Question: I have a report that accepts EmpID as parameter and list all departments of the employee. The report is run for one employee at a time. However it will list the EmpID and EmpName in the report result.
Now, I need to display the emp name in the 'report header'. I understand I can use a second query to fetch the emp name. However, I am looking for any alternative approach that we can use to list the emp name without running a different query (since we already have the data in the query result).
Is there a way to do that in 'SSRS 2005'?

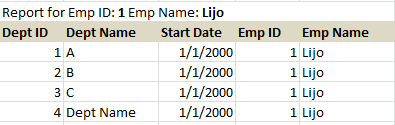
Answer: Note: With the following approach, it didn't work when exported to excel. The EmpName didn't come on the header
Follow the steps below
1. Put a textbox (with ID txtPlantName) in the report body (above table for the report) = "Employee " & First(Fields!EmpName.Value, "dsInboundContainer")
2. Refer How to display dataset Field value in Page Header of SSRS report
3. Use another textbox in the header with following expression. =ReportItems!txtPlantName.Value
Also refer <URL>
> One of the small new features in Reporting Services 2008 that has not been widely publicized, is the ability to directly reference dataset fields and dataset aggregations from expressions in the page header and page footer. You can accomplish this by simply dragging a dataset field directly into the page header/footer area of the report, or by manually writing expressions.
Note: When we use Edit Expressions, it has a 'DataSet' which has 'First' already present.